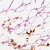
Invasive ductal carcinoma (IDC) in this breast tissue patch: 0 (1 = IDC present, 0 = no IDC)